Aerial crown-view tile of a tropical tree (Barro Colorado Island, Panama), acquired 20250317:
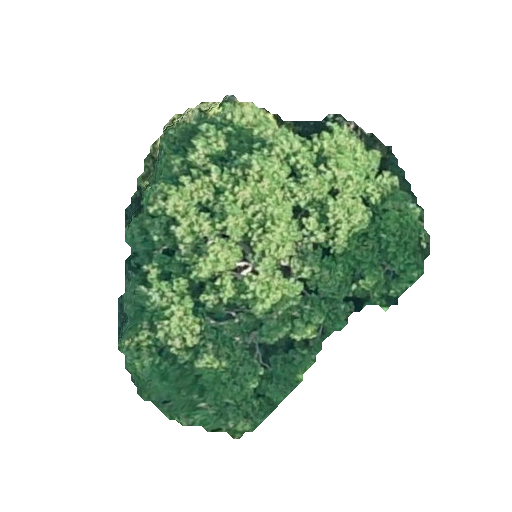
Species: Jacaranda copaia
GBIF accepted scientific name: Jacaranda copaia
Crown area: 108.192 m²